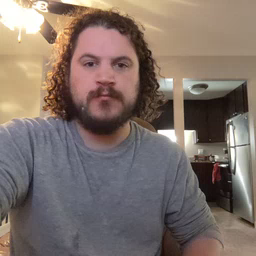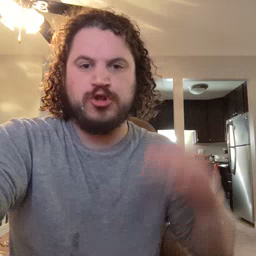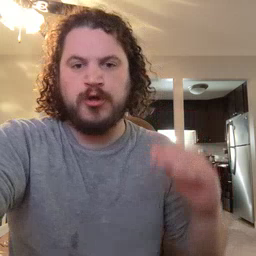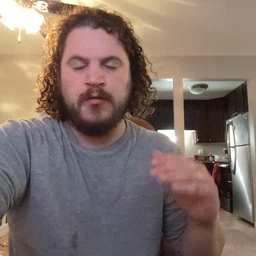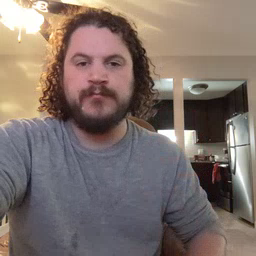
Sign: child